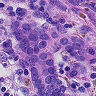
Metastatic tissue present: yes